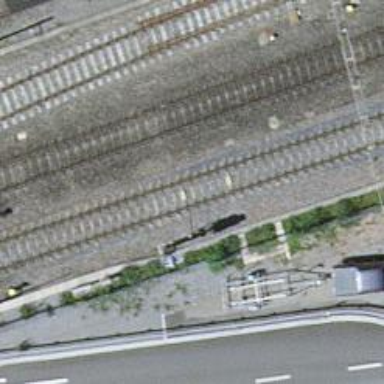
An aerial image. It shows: Railway signal.